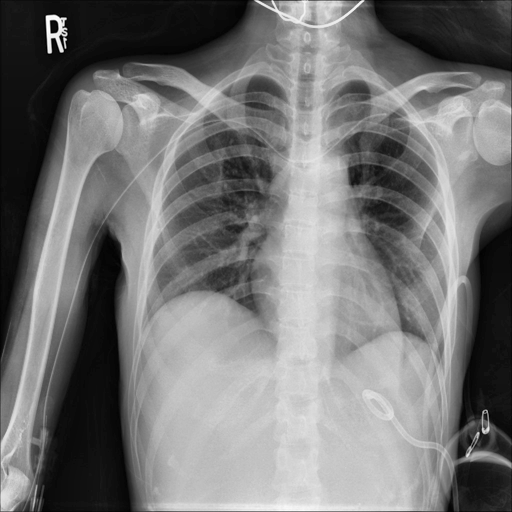
Finding: NORMAL